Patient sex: M
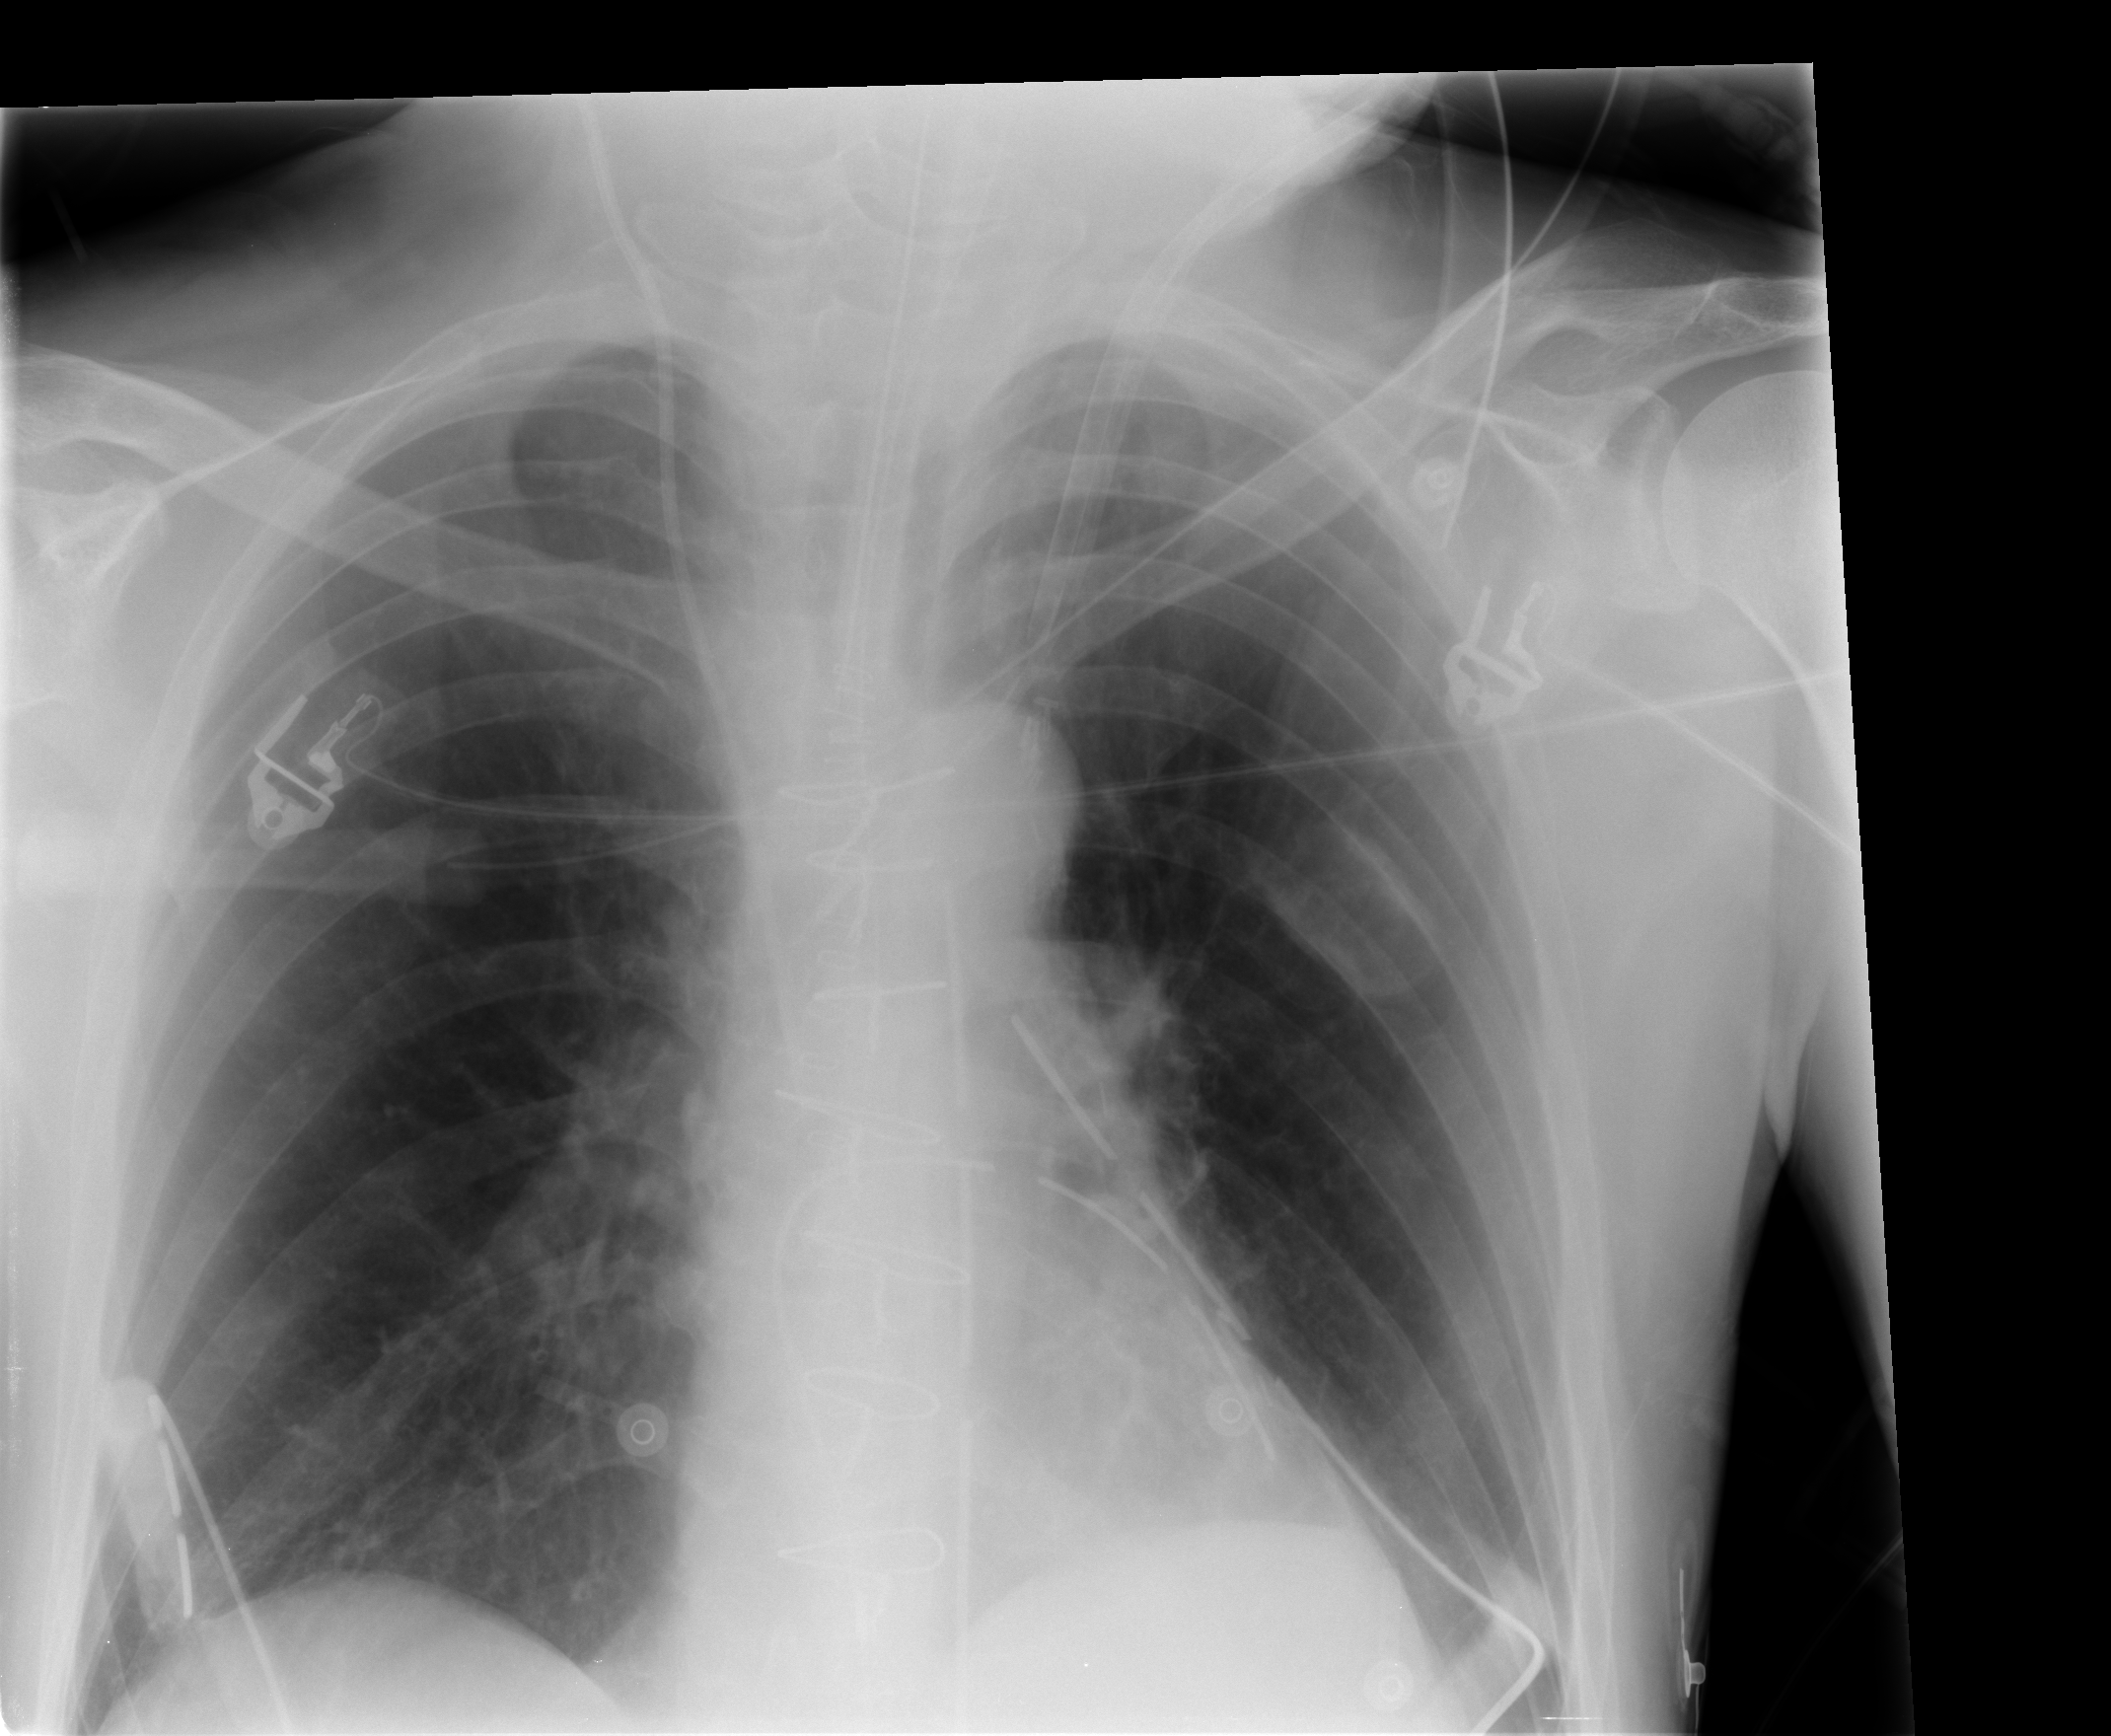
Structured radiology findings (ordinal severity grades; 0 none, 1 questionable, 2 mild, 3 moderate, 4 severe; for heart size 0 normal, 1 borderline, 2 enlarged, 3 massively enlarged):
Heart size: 0
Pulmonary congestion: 0
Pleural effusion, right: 0
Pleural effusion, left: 0
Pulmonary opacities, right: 0
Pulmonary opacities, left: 0
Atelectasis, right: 2
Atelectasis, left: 2